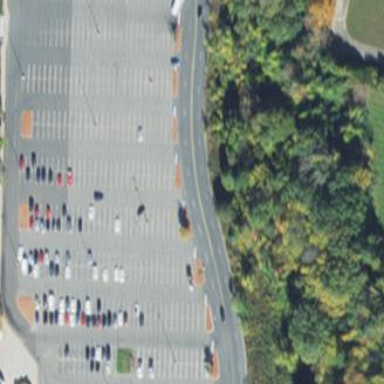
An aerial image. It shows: Parking area.